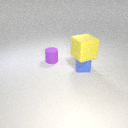
small blue rubber cube to the right of small purple rubber cylinder